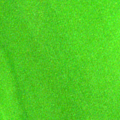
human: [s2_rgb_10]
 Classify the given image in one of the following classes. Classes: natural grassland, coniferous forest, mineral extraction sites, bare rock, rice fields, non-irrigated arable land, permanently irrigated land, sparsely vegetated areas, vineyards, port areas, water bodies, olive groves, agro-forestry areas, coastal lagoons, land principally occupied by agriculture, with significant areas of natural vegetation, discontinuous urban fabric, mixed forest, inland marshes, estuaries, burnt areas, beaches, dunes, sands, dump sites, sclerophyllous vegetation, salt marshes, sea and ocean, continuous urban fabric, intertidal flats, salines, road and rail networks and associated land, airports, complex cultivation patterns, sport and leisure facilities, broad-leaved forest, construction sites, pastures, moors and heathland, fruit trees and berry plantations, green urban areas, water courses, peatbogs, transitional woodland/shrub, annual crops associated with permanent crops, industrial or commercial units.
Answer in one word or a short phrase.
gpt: coastal lagoons